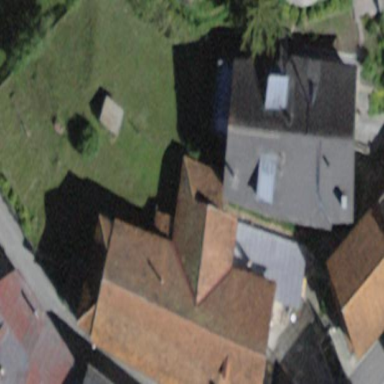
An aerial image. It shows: Gabled building with the roof oriented along its structure.